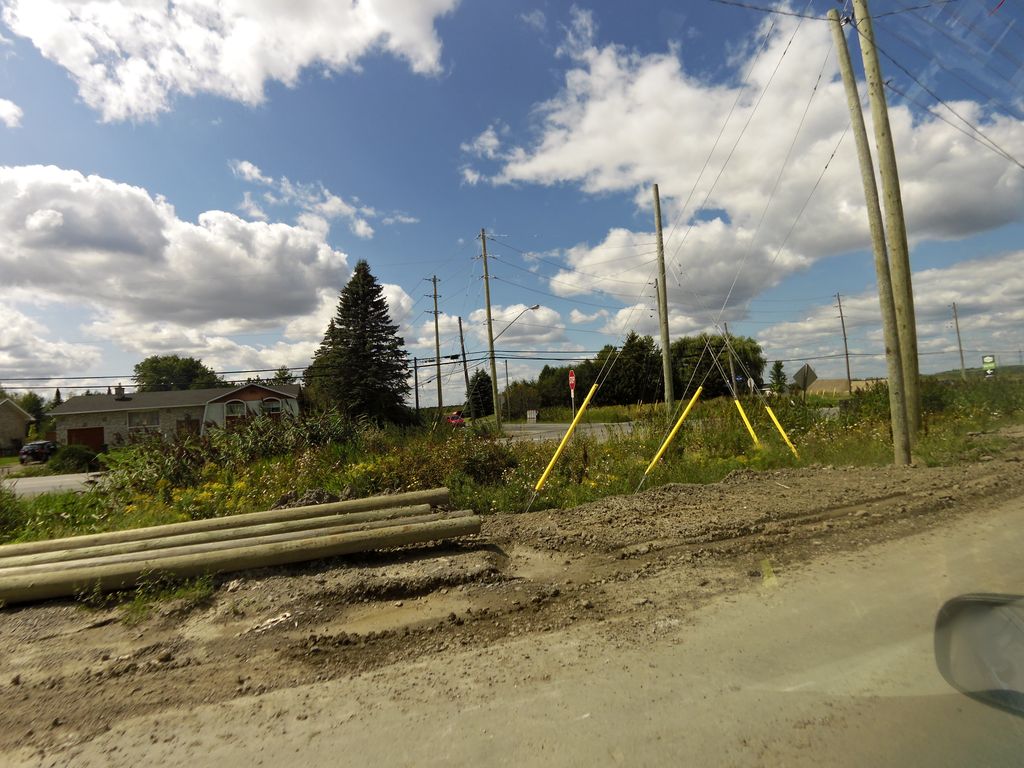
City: ottawa-gatineau